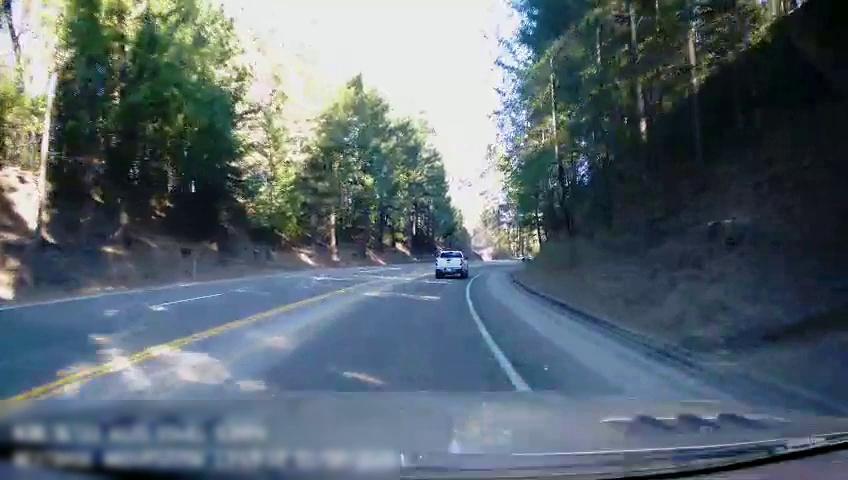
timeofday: Day
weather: Sunny
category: Drivable Space
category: Vehicles | Truck
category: Lanes | Alternate Lane
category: Lanes | Opposite Lane
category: Lanes | Opposite Lane
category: Lanes | Opposite Lane
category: Lanes | Opposite Lane